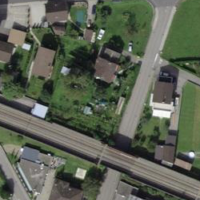
EUNIS habitat code: 54
Species observed at this site:
Phytolacca americana